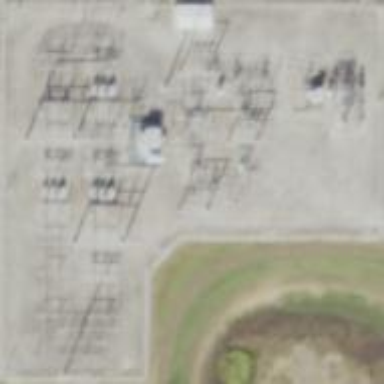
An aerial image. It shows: Outdoor power substation at the transmission level.